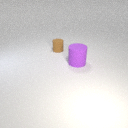
small brown rubber cylinder to the left of large purple rubber cylinder